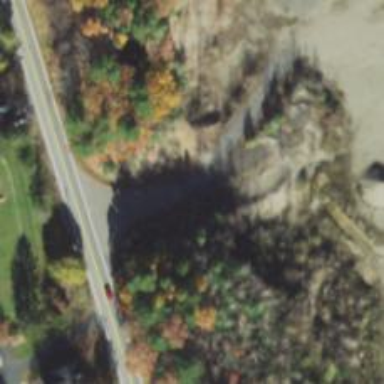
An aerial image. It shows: Driveway leading to service road.